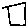
Label: square